Field crop: maize
Growth stage: 2
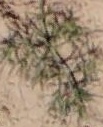
Species: salsola